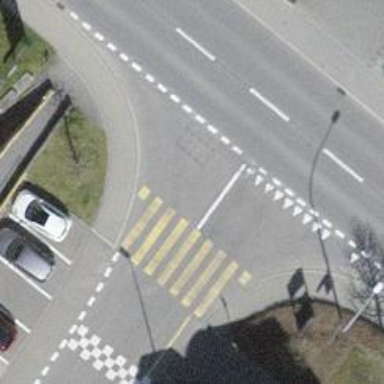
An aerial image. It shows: Road with "give way" sign.